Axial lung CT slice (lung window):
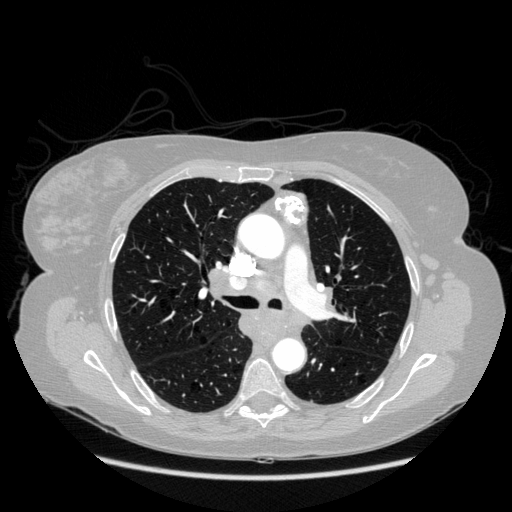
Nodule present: no